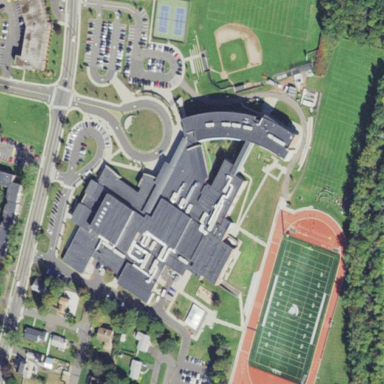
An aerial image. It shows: School.